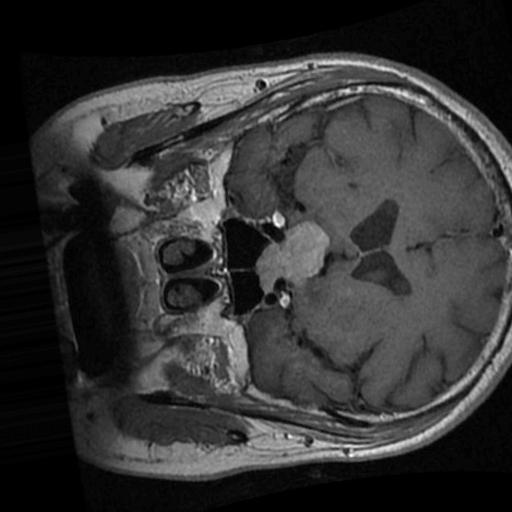
Label: brain_tumor